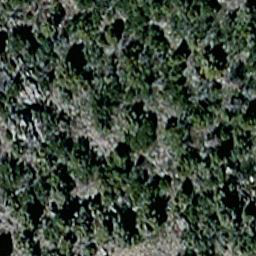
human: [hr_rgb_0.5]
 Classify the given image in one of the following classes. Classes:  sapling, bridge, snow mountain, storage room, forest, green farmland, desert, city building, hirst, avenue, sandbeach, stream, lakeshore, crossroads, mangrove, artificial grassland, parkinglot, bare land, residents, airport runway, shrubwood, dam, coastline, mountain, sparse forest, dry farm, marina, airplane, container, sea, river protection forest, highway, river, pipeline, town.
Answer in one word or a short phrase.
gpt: sparse forest